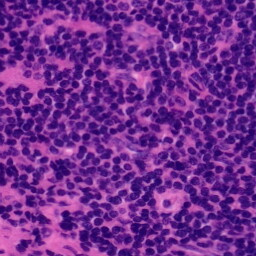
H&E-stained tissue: Tonsil